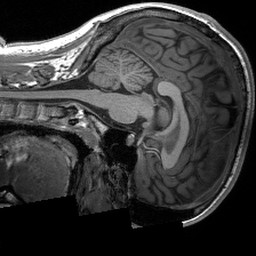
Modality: T1w
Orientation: sagittal
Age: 20
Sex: male
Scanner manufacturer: siemens
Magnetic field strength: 3 T
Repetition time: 2.3 s
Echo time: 0.00233 s